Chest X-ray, AP view. Patient: 18 years old, sex M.
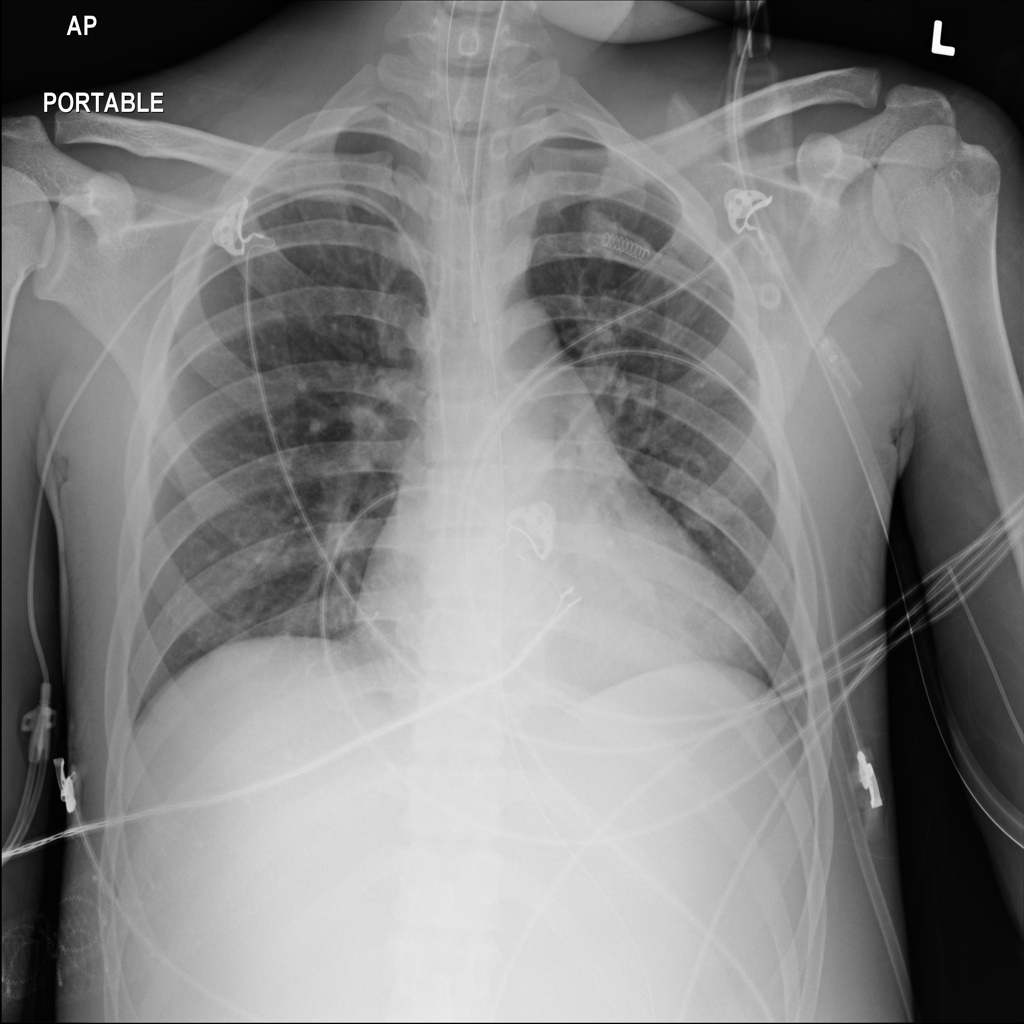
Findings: No Finding